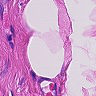
Metastatic tissue present: no